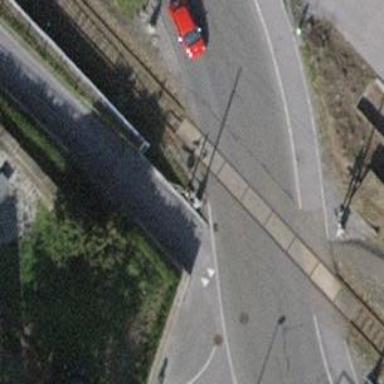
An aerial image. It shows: Level crossing with lights and barriers.